Question: I am trying to style my TabbedViewNavigator TabBar by creating a custom ButtonBar skin. This is the code of my ButtonBar skin:
'''
<?xml version="1.0" encoding="utf-8"?>
<s:Skin xmlns:fx="http://ns.adobe.com/mxml/2009" xmlns:s="library://ns.adobe.com/flex/spark"
xmlns:fb="http://ns.adobe.com/flashbuilder/2009">
<fx:Metadata>[HostComponent("spark.components.ButtonBar")]</fx:Metadata>
<fx:Script fb:purpose="styling">
<![CDATA[
import mx.core.IFlexDisplayObject;
import mx.core.ILayoutElement;
override protected function updateDisplayList(unscaledWidth:Number, unscaledHeight:Number):void
{
super.updateDisplayList(unscaledWidth, unscaledHeight);
layoutContents(unscaledWidth, unscaledHeight);
}
protected function layoutContents(unscaledWidth:Number, unscaledHeight:Number):void
{
setElementPosition(scroller, 0, 0);
setElementSize(scroller, unscaledWidth, unscaledHeight);
var backgroundAlphaValue:* = getStyle("backgroundAlpha");
var backgroundAlpha:Number = (backgroundAlphaValue === undefined)
? 1 : getStyle("backgroundAlpha");
graphics.beginFill(getStyle("chromeColor"), backgroundAlpha);
graphics.drawRect(0, 0, unscaledWidth, unscaledHeight);
graphics.endFill();
}
protected function setElementPosition(element:Object, x:Number, y:Number):void
{
if (element is ILayoutElement)
{
ILayoutElement(element).setLayoutBoundsPosition(x, y, false);
}
else if (element is IFlexDisplayObject)
{
IFlexDisplayObject(element).move(x, y);
}
else
{
element.x = x;
element.y = y;
}
}
protected function setElementSize(element:Object, width:Number, height:Number):void
{
if (element is ILayoutElement)
{
ILayoutElement(element).setLayoutBoundsSize(width, height, false);
}
else if (element is IFlexDisplayObject)
{
IFlexDisplayObject(element).setActualSize(width, height);
}
else
{
element.width = width;
element.height = height;
}
}
]]>
</fx:Script>
<s:states>
<s:State name="normal" />
<s:State name="disabled" />
</s:states>
<fx:Declarations>
<!---
@copy spark.components.ButtonBar#firstButton
@default spark.skins.spark.ButtonBarFirstButtonSkin
@see spark.skins.spark.ButtonBarFirstButtonSkin
-->
<fx:Component id="firstButton">
<s:ButtonBarButton skinClass="spark.skins.spark.ButtonBarFirstButtonSkin" /><!--css.nxInspect.mobile.redCss.skins.nxButtonBarSkin.ButtonBarFirstButtonSkin-->
</fx:Component>
<!---
@copy spark.components.ButtonBar#middleButton
@default spark.skins.spark.ButtonBarMiddleButtonSkin
@see spark.skins.spark.ButtonBarMiddleButtonSkin
-->
<fx:Component id="middleButton" >
<s:ButtonBarButton skinClass="spark.skins.spark.ButtonBarMiddleButtonSkin" /><!-- css.nxInspect.mobile.redCss.skins.nxButtonBarSkin.ButtonBarMiddleButtonSkin-->
</fx:Component>
<!---
@copy spark.components.ButtonBar#lastButton
@default spark.skins.spark.ButtonBarLastButtonSkin
@see spark.skins.spark.ButtonBarLastButtonSkin
-->
<fx:Component id="lastButton" >
<s:ButtonBarButton skinClass="spark.skins.spark.ButtonBarLastButtonSkin" /><!--css.nxInspect.mobile.redCss.skins.nxButtonBarSkin.ButtonBarLastButtonSkin-->
</fx:Component>
</fx:Declarations>
<!--- @copy spark.components.SkinnableDataContainer#dataGroup -->
<s:Scroller id="scroller" interactionMode="touch"
skinClass="css.nxInspect.mobile.blackgoldCss.skins.nxScrollerTabBarSkin.ScrollerTabBarSkin">
<s:DataGroup id="dataGroup" width="100%" height="100%">
<s:layout>
<!--<s:ButtonBarHorizontalLayout gap="-1"/>-->
<s:HorizontalLayout useVirtualLayout="false" gap="0" variableColumnWidth="false"
columnWidth="400" verticalAlign="justify"/>
</s:layout>
</s:DataGroup>
</s:Scroller>
'''
I cannot figure why the button icons have an alpha!:
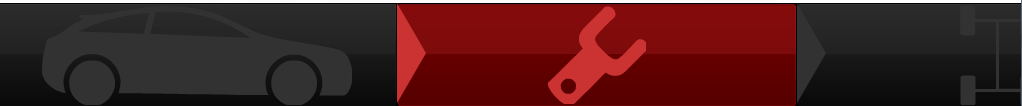
Answer: Ok,
I made my own ButtonBarButtonSkins and added.
'''
static private const exclusions:Array = ["labelDisplay",'iconDisplay'];
'''
With this I managed to get the right color for my icons.